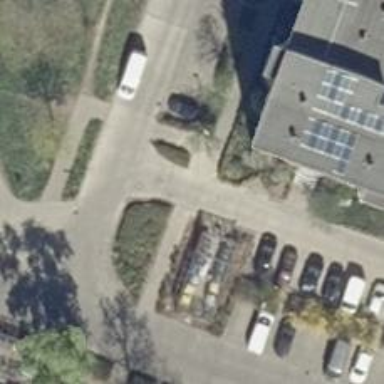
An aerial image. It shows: Sidewalk.